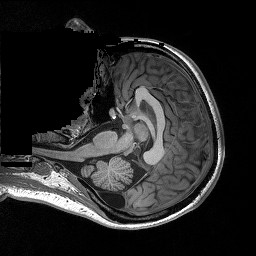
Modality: T1w
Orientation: axial